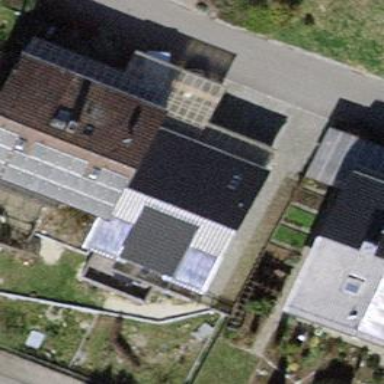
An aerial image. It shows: Simple and straightforward house.